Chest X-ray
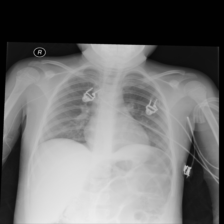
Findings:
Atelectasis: negative
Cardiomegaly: negative
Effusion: negative
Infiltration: negative
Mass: negative
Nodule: negative
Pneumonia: negative
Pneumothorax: negative
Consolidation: negative
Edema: negative
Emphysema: negative
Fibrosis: negative
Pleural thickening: negative
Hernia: negative